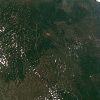
Label: land